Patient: sex F, age 59
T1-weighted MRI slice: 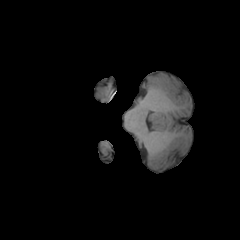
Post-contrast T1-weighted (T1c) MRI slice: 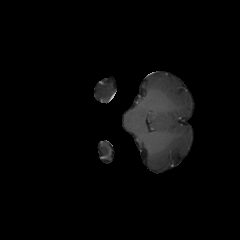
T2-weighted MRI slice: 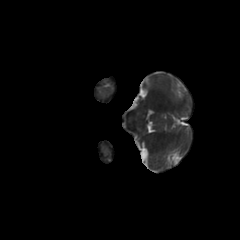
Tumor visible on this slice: no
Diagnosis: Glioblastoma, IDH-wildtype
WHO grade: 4